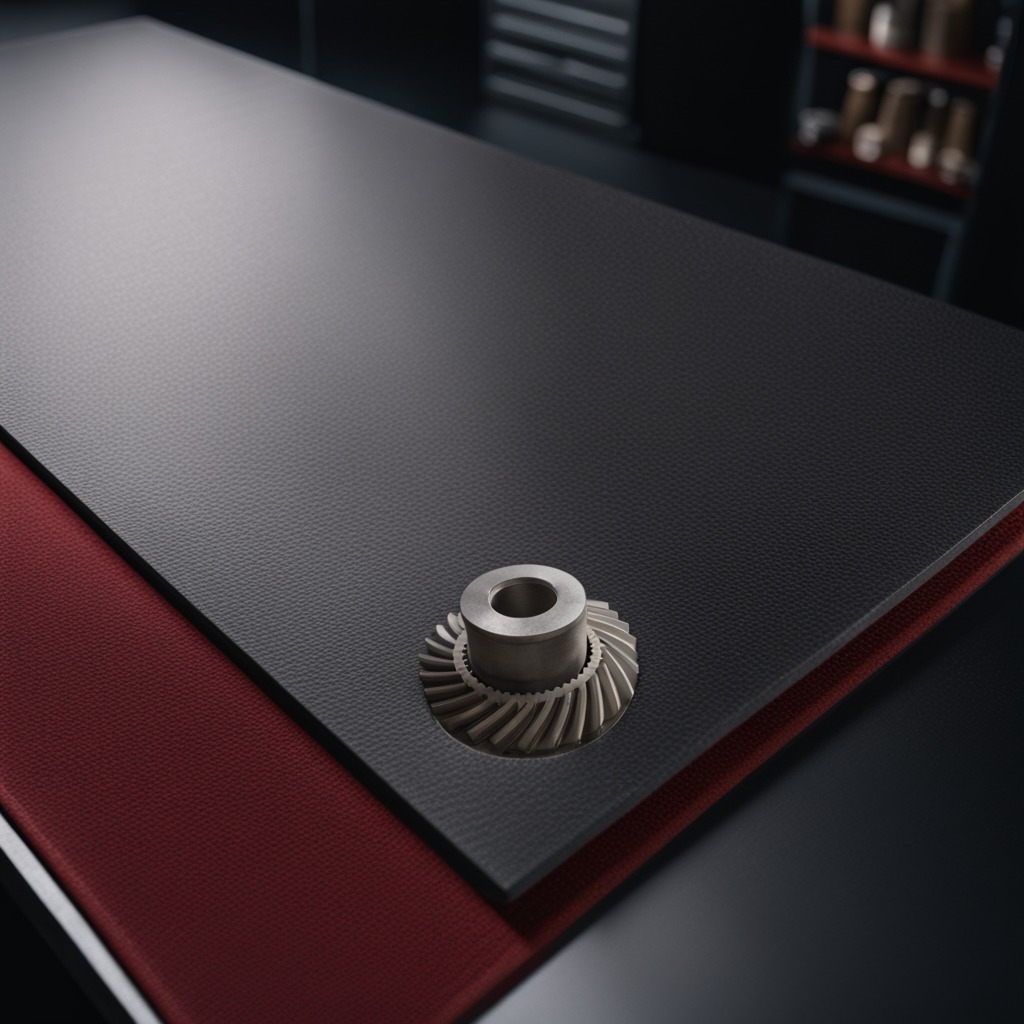
A steel gear with teeth is lying on a clean granite tabletop covered with a red rubber mat inside a workshop at night dim ambient light soft shadows worn but beneath the mat